Question: I'm creating a JSON arrary in Jquery and then sending it to php. In php I decode it but I get an error message. Below is an echo of the array that arrives in php and the error message. Note: I have only passed one item (to keep it smaller but in the further there would be more items in the array:

This is the current PHP code:
'''
print_r($_POST['cropData']);
$cropData = json_decode($_POST['cropData']);
print_r($cropData);
'''
Also here is the jquery to generate the json array:
'''
jsonArray[thumbNum] = [{'src':val.attr('src')},
{'width':val.width()},
{'height':val.height()},
{'dataCX':val.attr('data-cx')},
{'dataCY':val.attr('data-cy')},
{'dataCW':val.attr('data-cw')},
{'dataCH':val.attr('data-ch')}
]
thumbNum++;
}
$.post('scripts/php/join_processing.php', {
'cropJoin': '1',
'cropData': jsonArray},
function(data) {
'''
Any advise on what I'm doing wrong here? I'm I sending an badly formed JSON array or not encoding it correctly?
thx
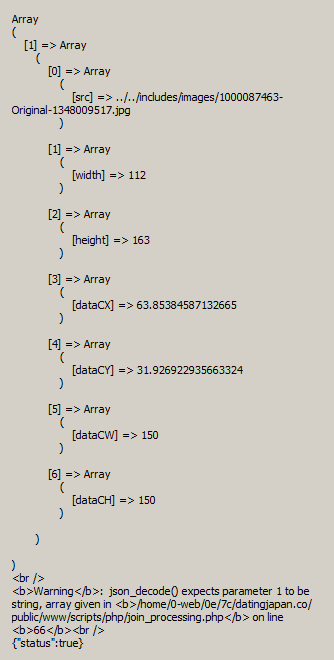
Answer: Because the data-parameter of <URL> is "intelligent guess",
if you pass a JSON-string or a JS-object as data-parameter in jQuery.post(), it already posts it as an HTTP POST-array instead of a single json-string.
So, what you're receiving in php is already a usable array, so there's no need to decode it.
Btw; you could've easily seen this since you print_r the POST-variable and it obviously prints it as an array instead of a string.